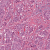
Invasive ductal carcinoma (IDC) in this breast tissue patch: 1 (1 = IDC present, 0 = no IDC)